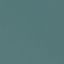
Land use / land cover: SeaLake